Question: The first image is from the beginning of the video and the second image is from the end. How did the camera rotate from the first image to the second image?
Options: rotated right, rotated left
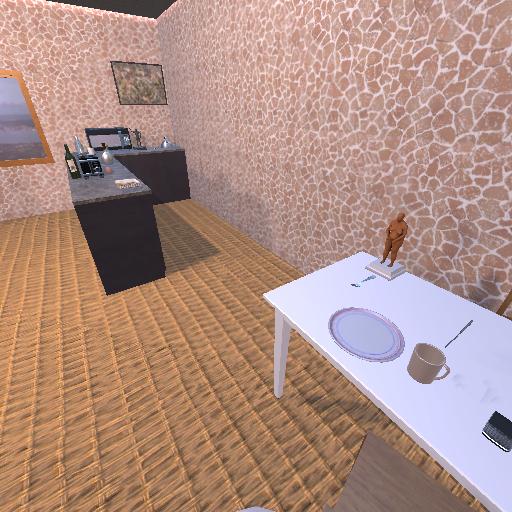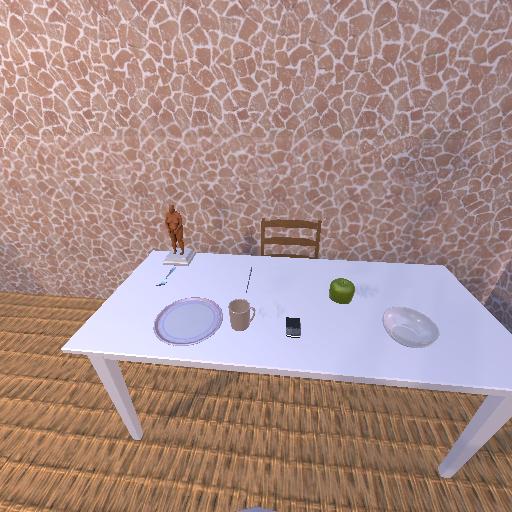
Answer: rotated right